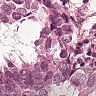
Metastatic tissue present: yes